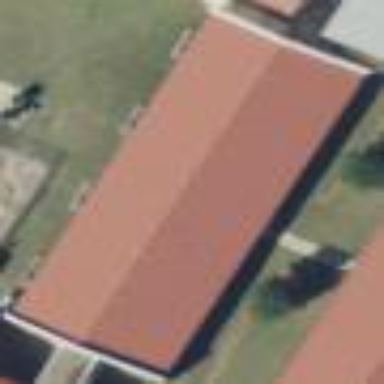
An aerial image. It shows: School building.